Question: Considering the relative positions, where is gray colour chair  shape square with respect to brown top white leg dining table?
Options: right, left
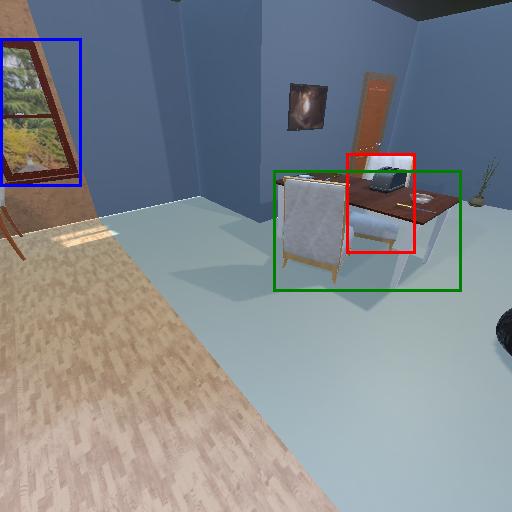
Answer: right